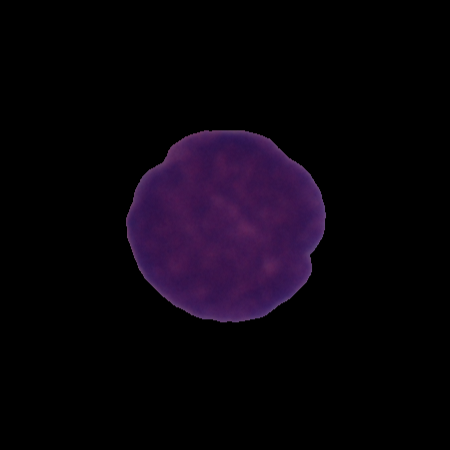
Label: cancer